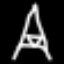
Label: The Eiffel Tower